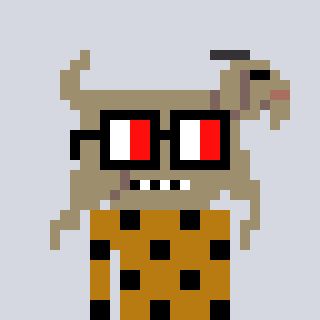
a pixel art character with square glasses with black frames and red eyes, a goat-shaped head and a gold-colored body on a cool background